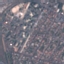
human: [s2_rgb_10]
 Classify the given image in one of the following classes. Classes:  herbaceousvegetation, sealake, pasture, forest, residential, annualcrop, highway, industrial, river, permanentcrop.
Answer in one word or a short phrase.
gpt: Residential